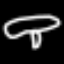
Label: mushroom